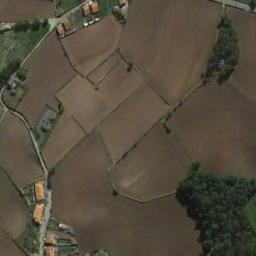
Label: terrace